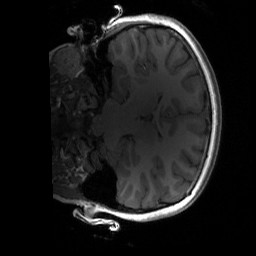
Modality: T1w
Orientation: coronal
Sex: female
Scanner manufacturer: siemens
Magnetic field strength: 3 T
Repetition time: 1.9 s
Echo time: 0.00243 s